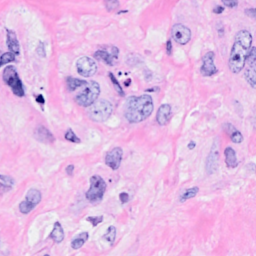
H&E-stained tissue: Breast